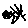
Label: star